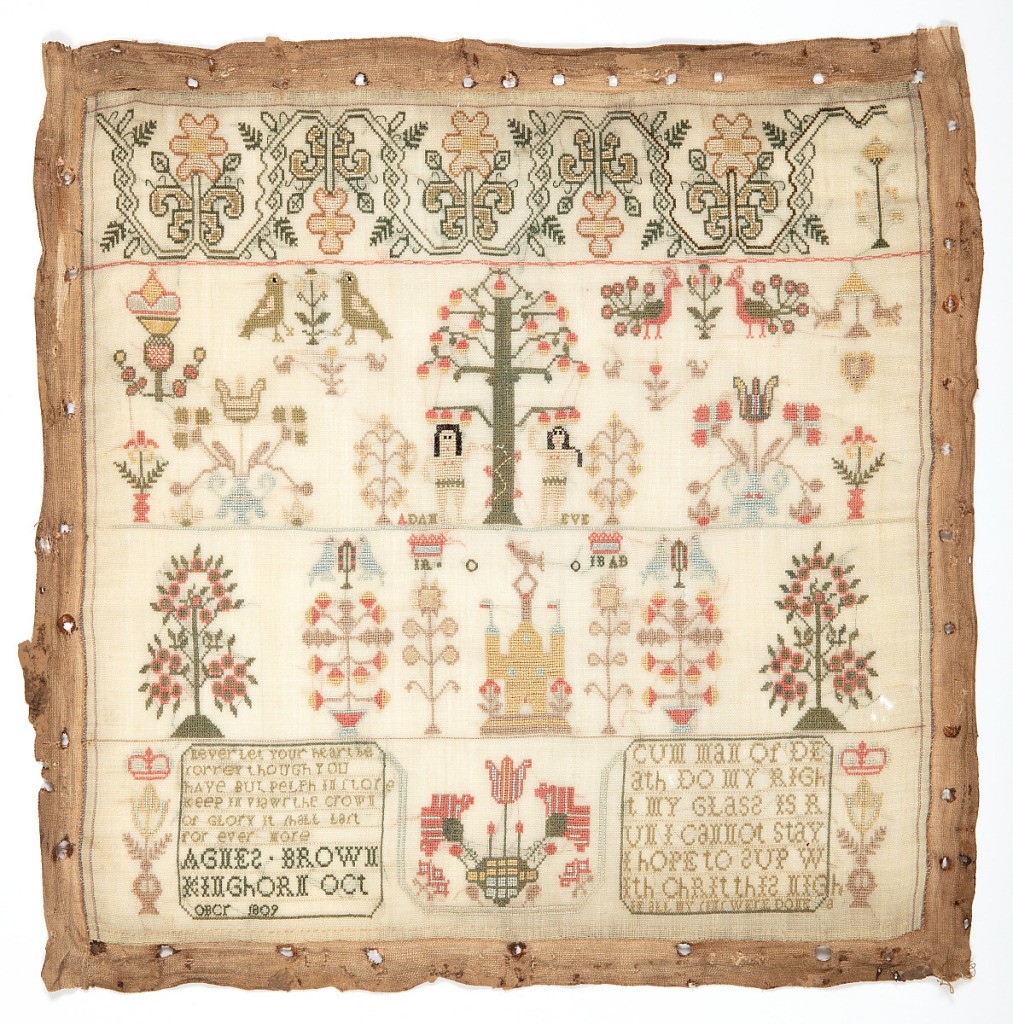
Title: Sampler
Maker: Agnes Brown Kinghorn
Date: October 1809
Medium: silk, wool Technique: cross, satin and double running stitches
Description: Pansy border across the top, above the figures of Adam and Eve, who are flanked by pairs of peacocks and birds. Other motifs include flowers in vases, crowned thistle, and Solomon's Temple. Two inscriptions at the bottom.